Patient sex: M
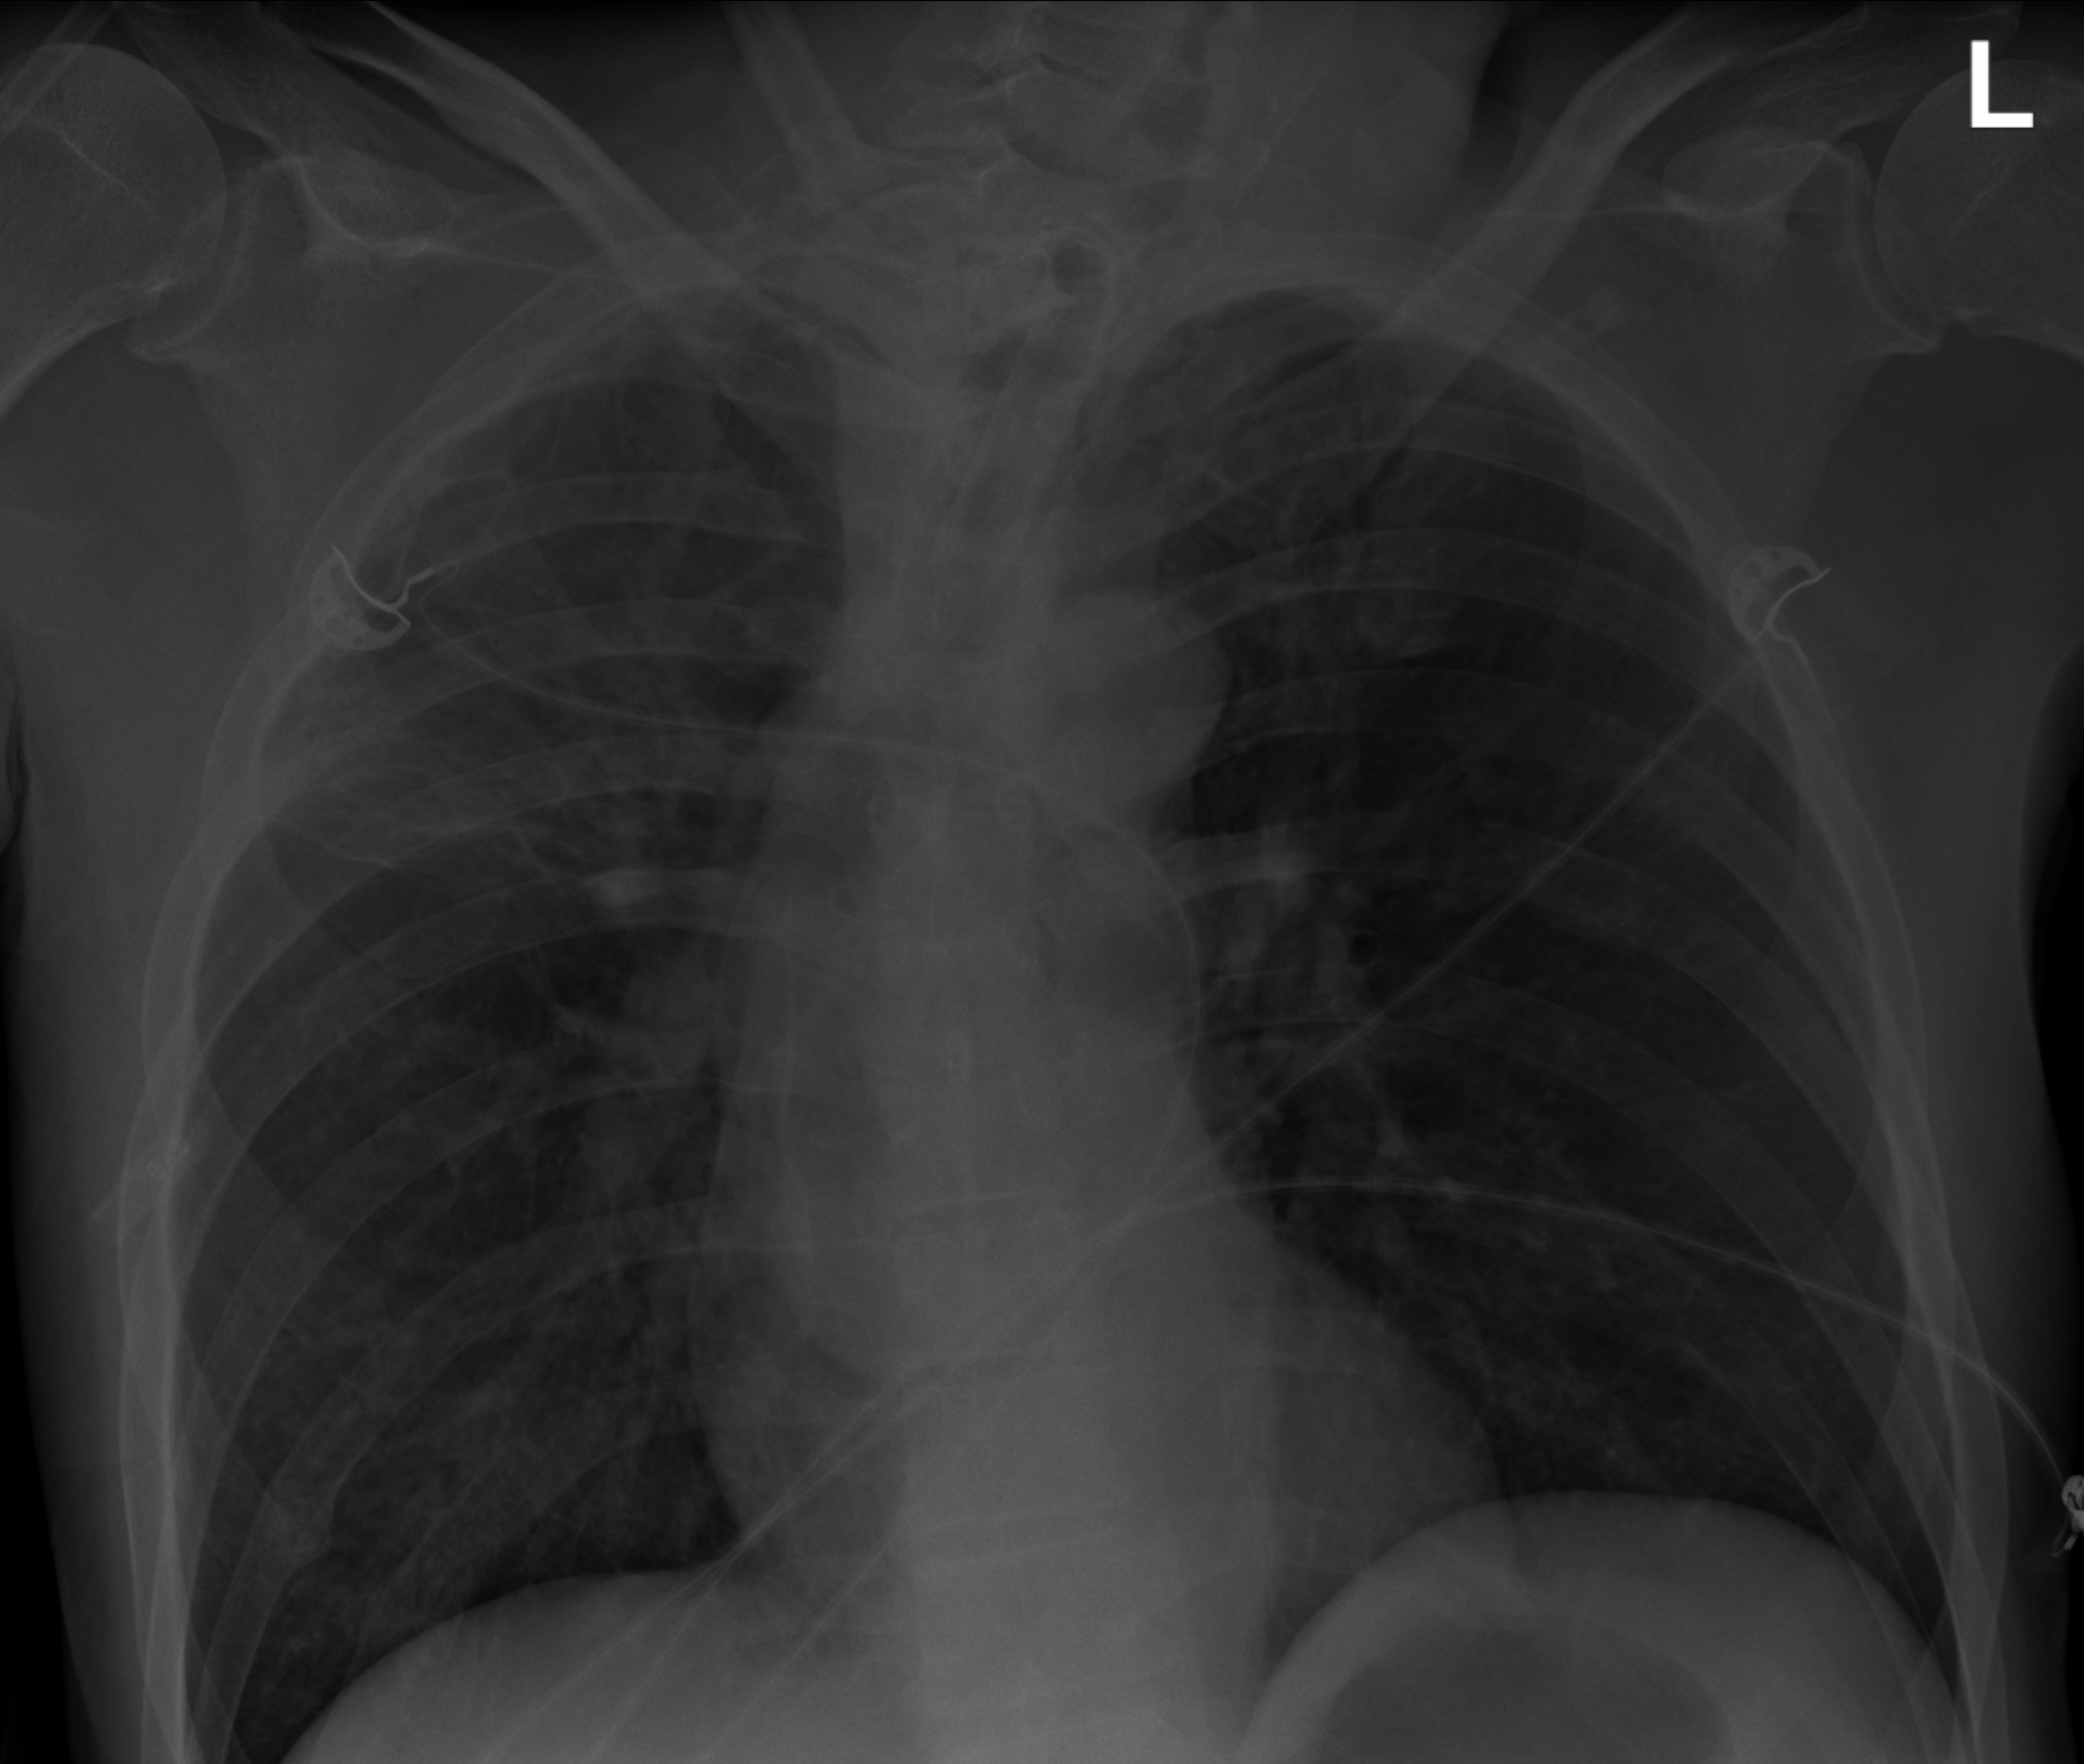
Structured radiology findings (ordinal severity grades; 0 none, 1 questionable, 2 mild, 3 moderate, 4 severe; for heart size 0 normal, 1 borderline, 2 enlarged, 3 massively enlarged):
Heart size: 0
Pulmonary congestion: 0
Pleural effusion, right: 0
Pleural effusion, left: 0
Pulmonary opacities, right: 1
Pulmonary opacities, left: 0
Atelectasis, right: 2
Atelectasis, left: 0